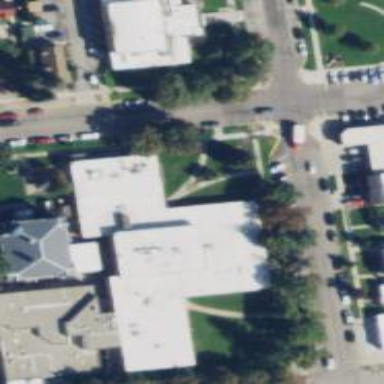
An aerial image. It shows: Public building that serves as courthouse.